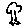
Label: tree